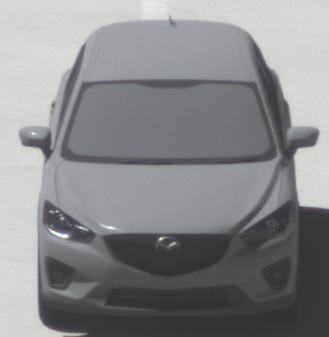
Make: Mazda
Model: CX-5 2.0 SKYACTIV-G 160
Detailed model: CX-5 (GH)
Model produced from: 2012/04
Model produced until: 2015/02
Doors: 5
Color: gray
Road condition: dry road
Daytime: midday
Contrast: high contrast